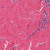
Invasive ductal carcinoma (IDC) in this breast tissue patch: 0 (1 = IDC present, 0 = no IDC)